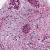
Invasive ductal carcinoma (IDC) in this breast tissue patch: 0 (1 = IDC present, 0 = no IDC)